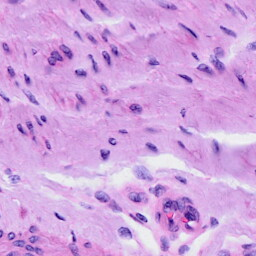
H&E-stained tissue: Cervix